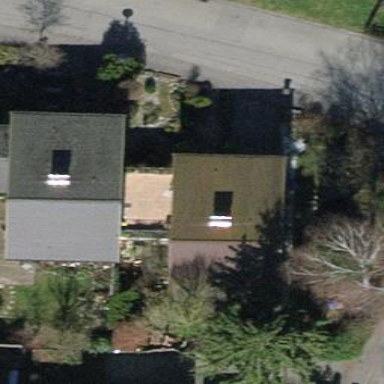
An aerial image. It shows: Simple house.